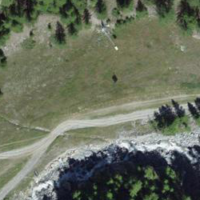
EUNIS habitat code: 26
Species observed at this site:
Arnica montana
Rhododendron ferrugineum